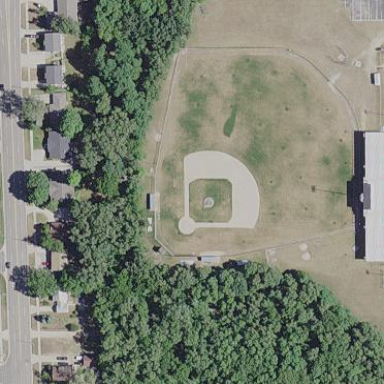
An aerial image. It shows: Baseball pitch for leisure land.